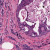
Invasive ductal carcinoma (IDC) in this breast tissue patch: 1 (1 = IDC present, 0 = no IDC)